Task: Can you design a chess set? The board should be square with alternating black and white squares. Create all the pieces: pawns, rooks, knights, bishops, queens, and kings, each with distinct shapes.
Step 1676:
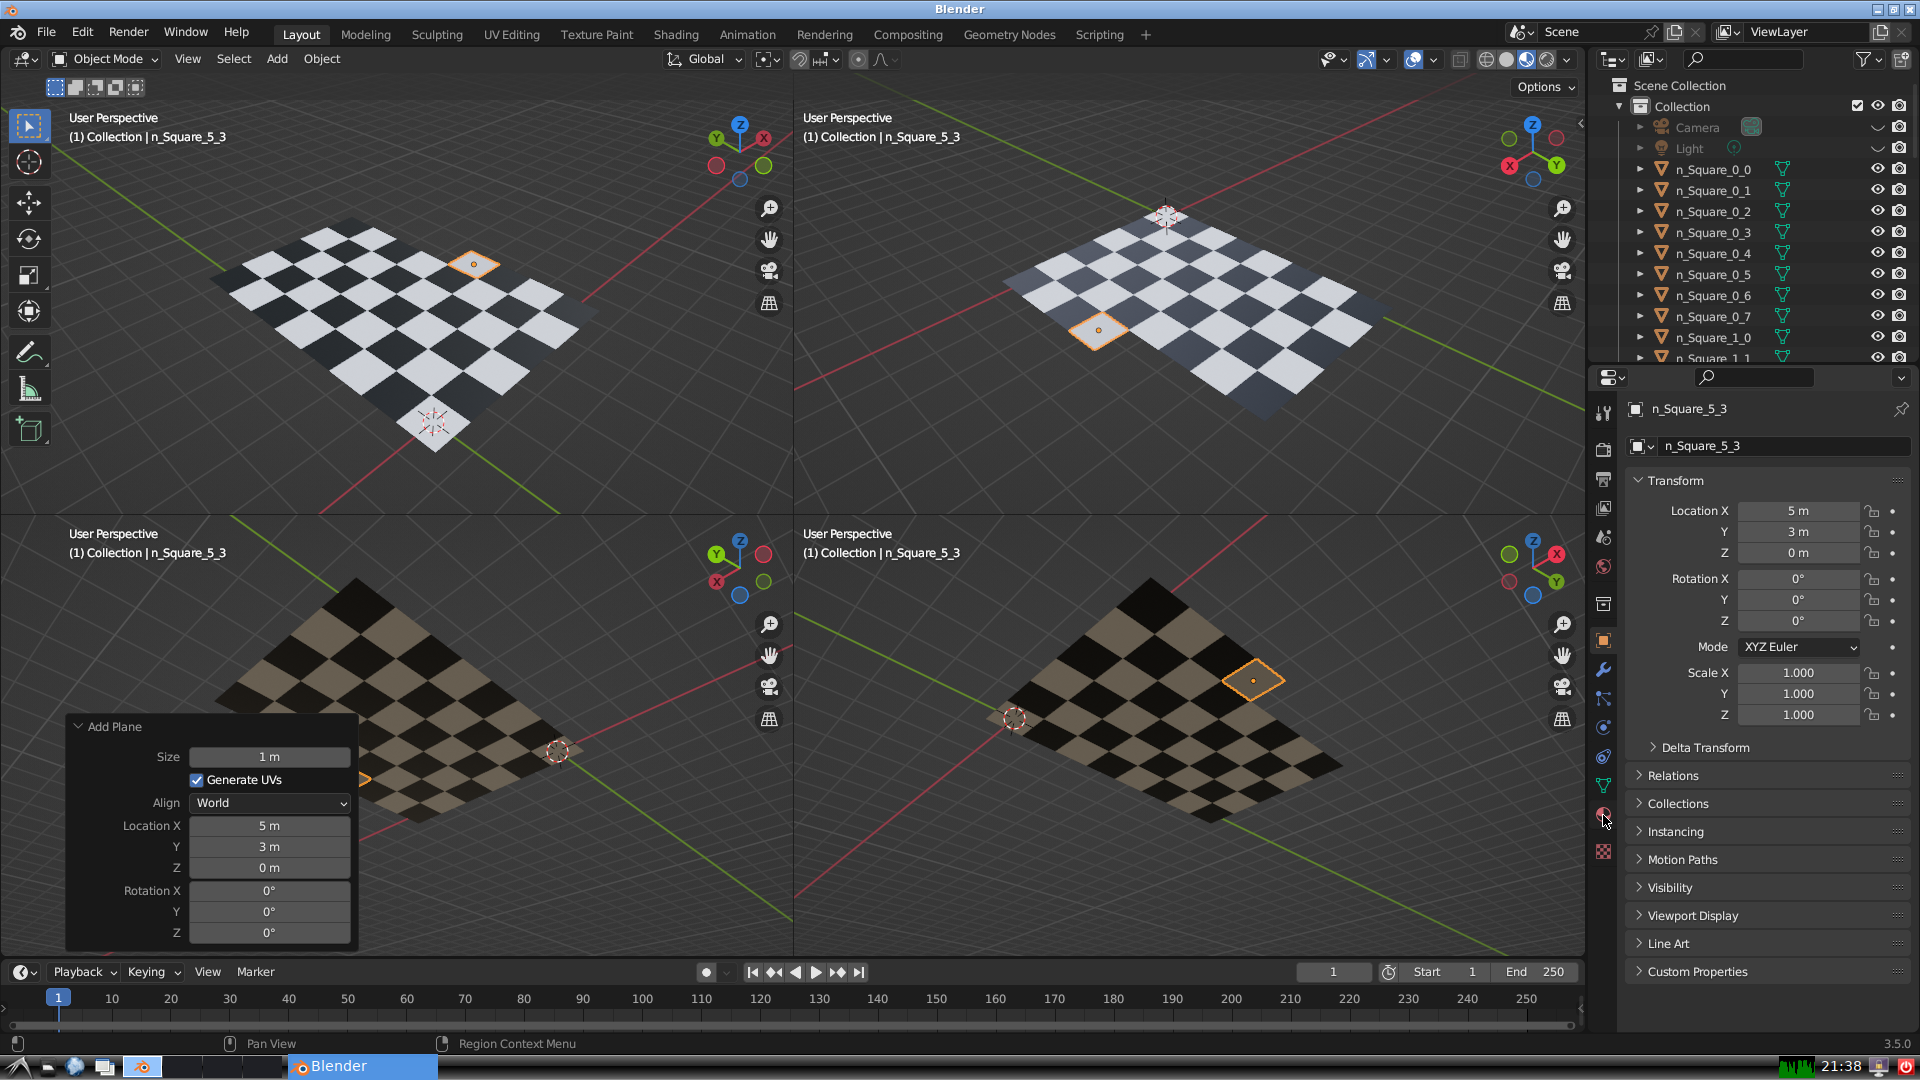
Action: click: no